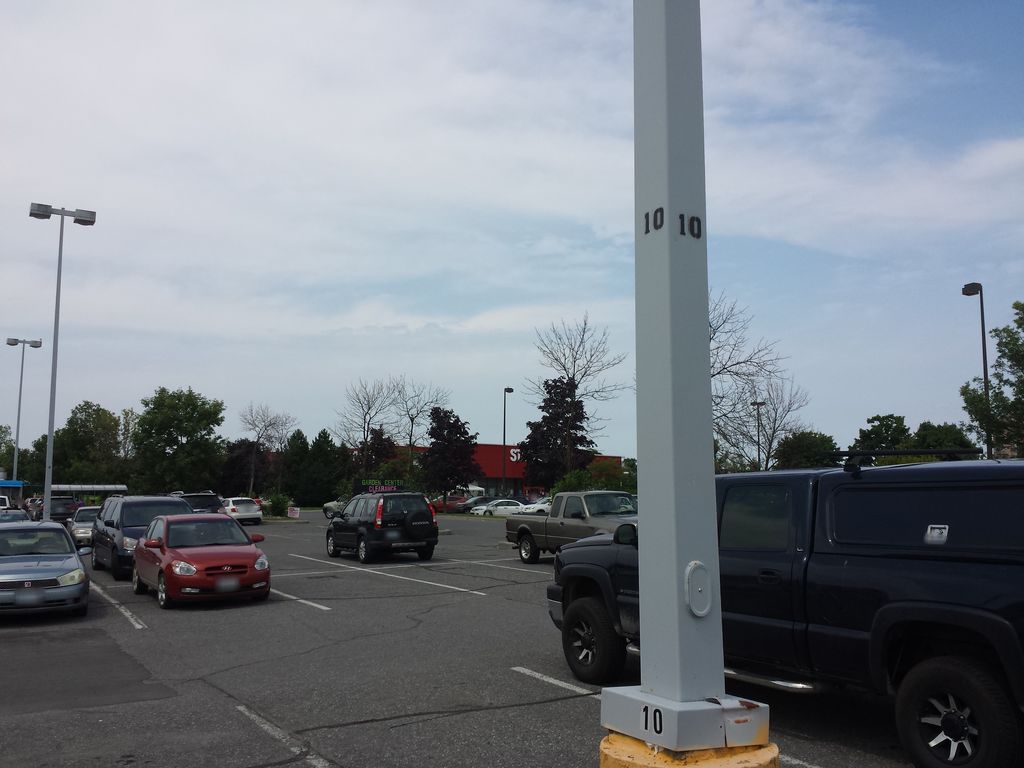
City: ottawa-gatineau